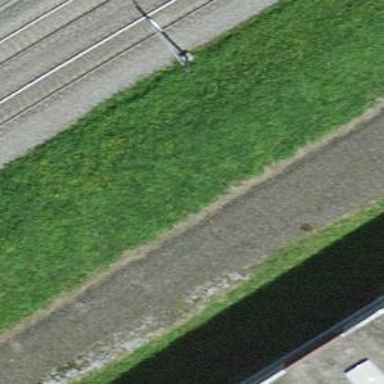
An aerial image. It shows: Abandoned railway spur with one track.